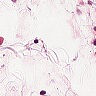
Metastatic tissue present: no